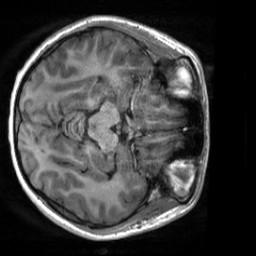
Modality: T1w
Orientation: axial
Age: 20
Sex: female
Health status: healthy
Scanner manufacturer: siemens
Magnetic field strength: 3 T
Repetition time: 2 s
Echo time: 0.00232 s